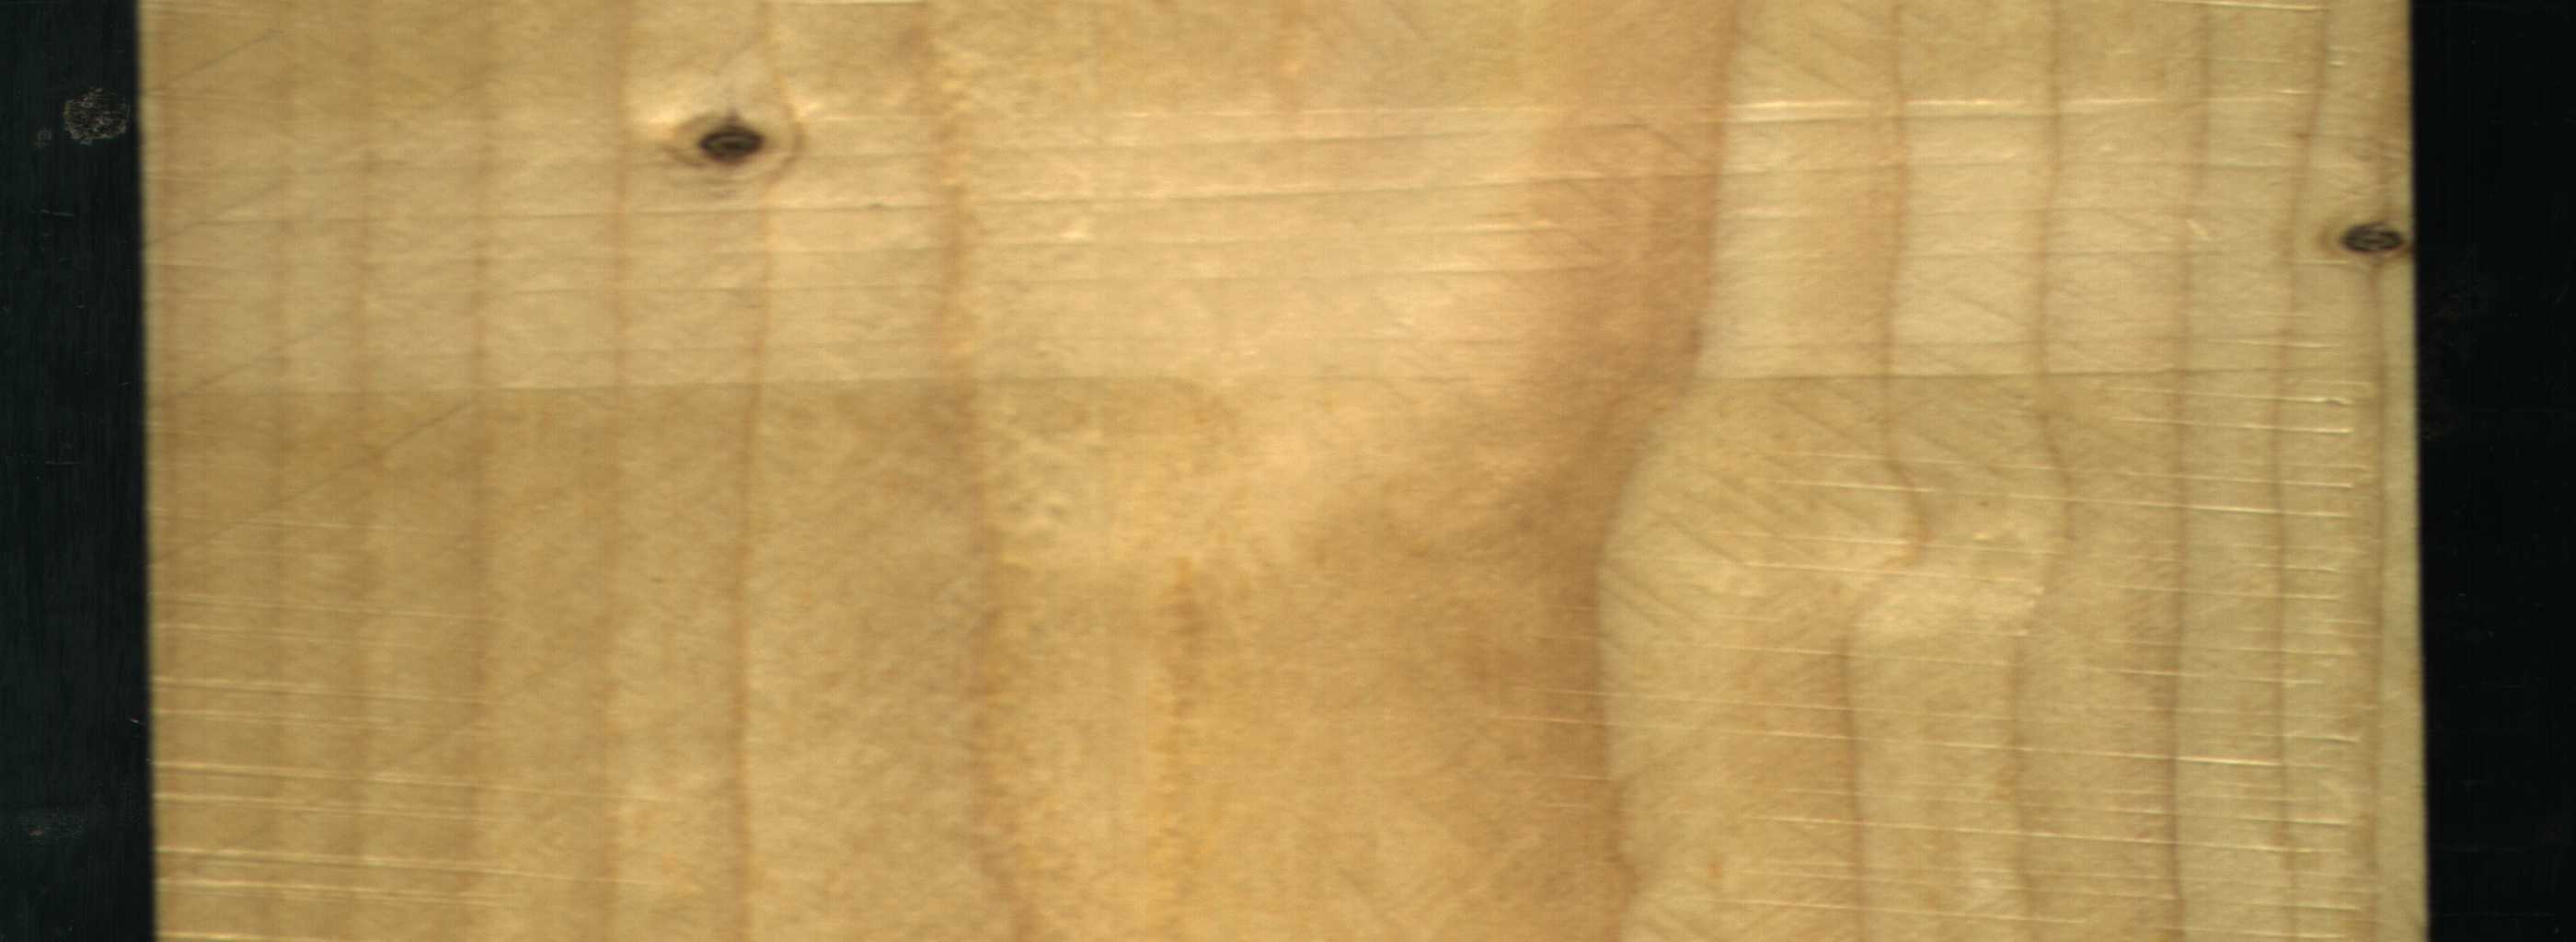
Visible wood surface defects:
Dead_Knot
Dead_Knot